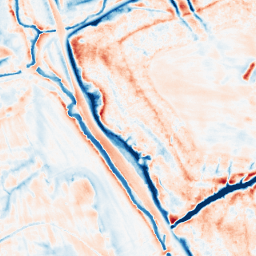
Category: classical
Decomposition family: gaussian
Decomposition parameters: sigma: 5
Upsampling method: bilinear
Upsampling parameters: scale: 8
Upsampling scale: 8